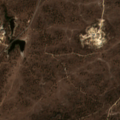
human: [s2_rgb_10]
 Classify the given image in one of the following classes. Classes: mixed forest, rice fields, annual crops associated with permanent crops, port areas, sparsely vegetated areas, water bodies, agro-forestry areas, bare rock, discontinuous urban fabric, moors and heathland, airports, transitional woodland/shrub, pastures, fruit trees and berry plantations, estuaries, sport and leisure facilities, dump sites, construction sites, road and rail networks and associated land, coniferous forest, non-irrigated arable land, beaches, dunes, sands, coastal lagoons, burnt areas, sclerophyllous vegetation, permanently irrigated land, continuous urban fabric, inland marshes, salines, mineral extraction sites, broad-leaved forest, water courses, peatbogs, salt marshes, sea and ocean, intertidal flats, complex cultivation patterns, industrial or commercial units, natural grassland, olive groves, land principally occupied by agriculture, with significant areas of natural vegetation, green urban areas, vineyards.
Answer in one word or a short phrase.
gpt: pastures, agro-forestry areas, broad-leaved forest